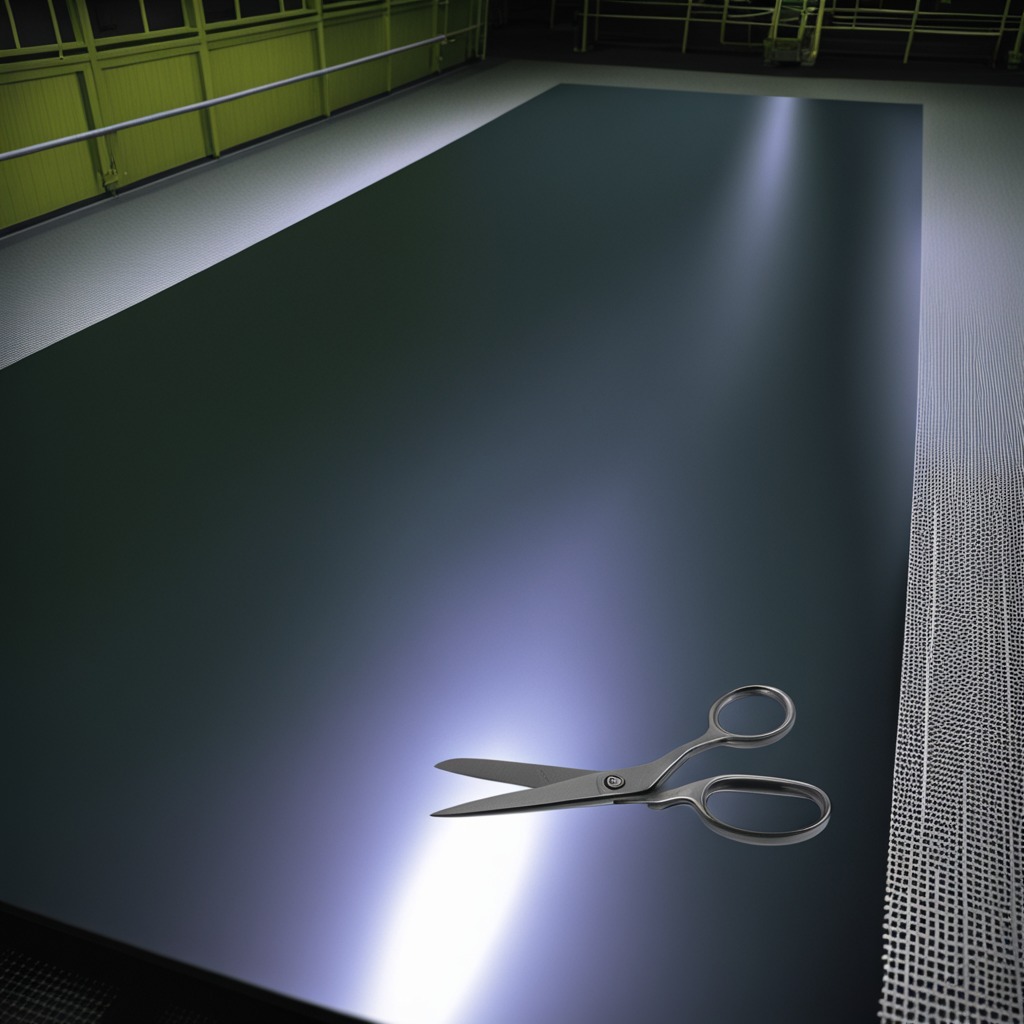
A scissor is lying on a clean empty table in a railway signal maintenance room lit by harsh overhead fluorescents photorealistic surface textures crisp shadows high dynamic range